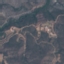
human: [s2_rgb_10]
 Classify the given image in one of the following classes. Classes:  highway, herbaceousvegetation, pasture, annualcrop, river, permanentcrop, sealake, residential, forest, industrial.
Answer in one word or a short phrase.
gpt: HerbaceousVegetation